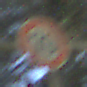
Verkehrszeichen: Geschwindigkeit70
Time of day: MorningAfternoon
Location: Outdoor (Nature)
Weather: Clear
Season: NotSpecified
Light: Natural